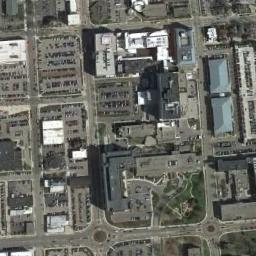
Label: commercial_area